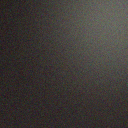
Screen state: off